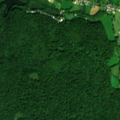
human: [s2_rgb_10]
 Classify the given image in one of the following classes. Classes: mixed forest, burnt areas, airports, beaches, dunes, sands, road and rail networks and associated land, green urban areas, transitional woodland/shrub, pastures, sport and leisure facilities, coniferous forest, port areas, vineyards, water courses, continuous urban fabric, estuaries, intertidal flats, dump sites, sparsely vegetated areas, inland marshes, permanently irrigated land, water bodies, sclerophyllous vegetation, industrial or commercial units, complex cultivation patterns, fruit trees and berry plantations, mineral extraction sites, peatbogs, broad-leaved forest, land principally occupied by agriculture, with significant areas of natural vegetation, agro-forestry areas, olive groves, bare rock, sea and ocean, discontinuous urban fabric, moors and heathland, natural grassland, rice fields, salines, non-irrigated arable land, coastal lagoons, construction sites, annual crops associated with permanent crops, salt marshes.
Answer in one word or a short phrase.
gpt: discontinuous urban fabric, complex cultivation patterns, broad-leaved forest